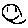
Label: smiley face